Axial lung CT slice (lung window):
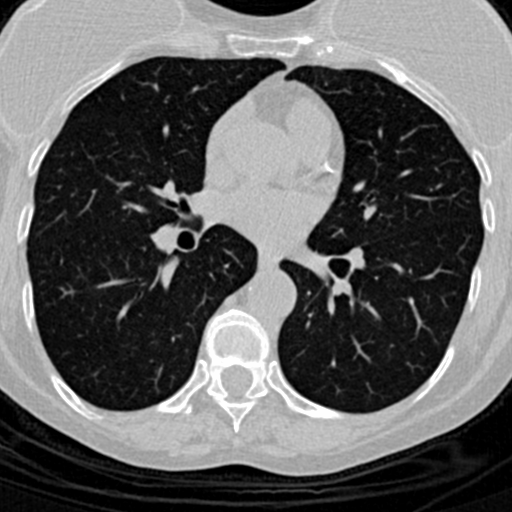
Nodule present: no